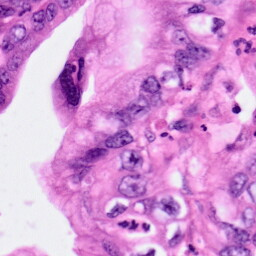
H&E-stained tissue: Pancreatic